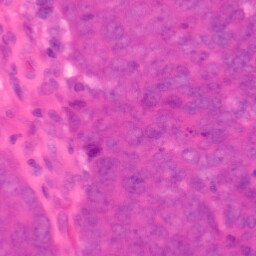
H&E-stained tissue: Colon